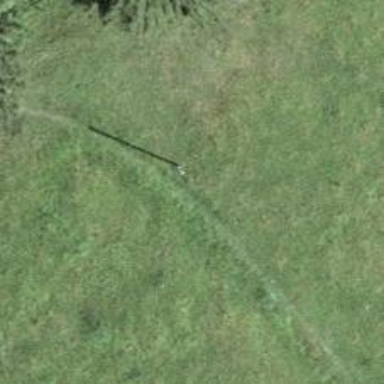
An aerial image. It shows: Path covered in grass.